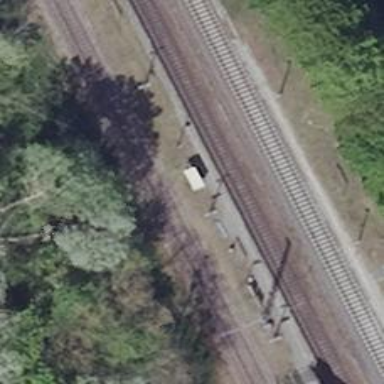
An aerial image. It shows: Public transport stop position along the railway.